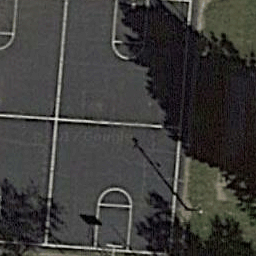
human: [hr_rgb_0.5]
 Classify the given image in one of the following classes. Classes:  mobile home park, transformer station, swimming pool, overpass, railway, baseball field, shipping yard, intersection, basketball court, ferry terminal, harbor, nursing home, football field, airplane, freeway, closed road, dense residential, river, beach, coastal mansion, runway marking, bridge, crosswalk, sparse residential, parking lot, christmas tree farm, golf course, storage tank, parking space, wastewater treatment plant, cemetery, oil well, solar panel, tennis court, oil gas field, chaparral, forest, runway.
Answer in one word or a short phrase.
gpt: basketball court